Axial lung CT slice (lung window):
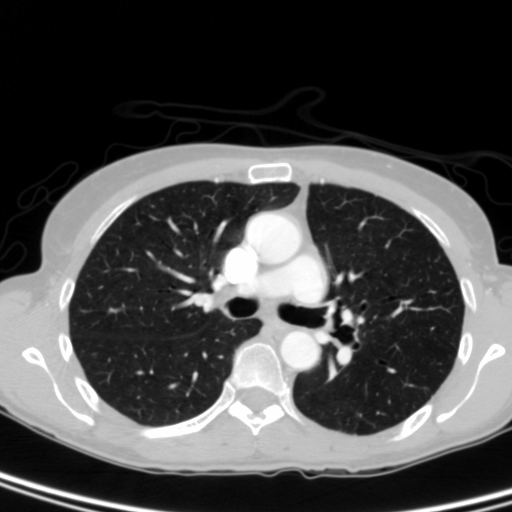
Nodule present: no